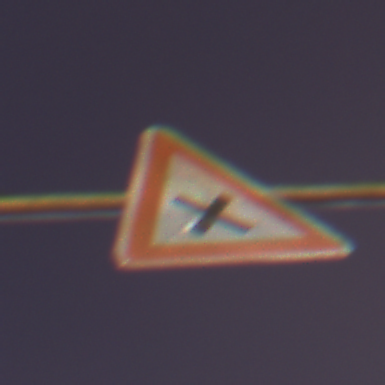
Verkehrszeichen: KreuzungOderEinmuendung
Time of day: Night
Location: Outdoor (Urban)
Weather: PartlyCloudy
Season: NotSpecified
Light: Natural